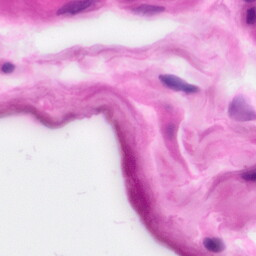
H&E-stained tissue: Pancreatic